Field crop: maize
Growth stage: 2
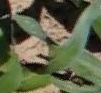
Species: maize